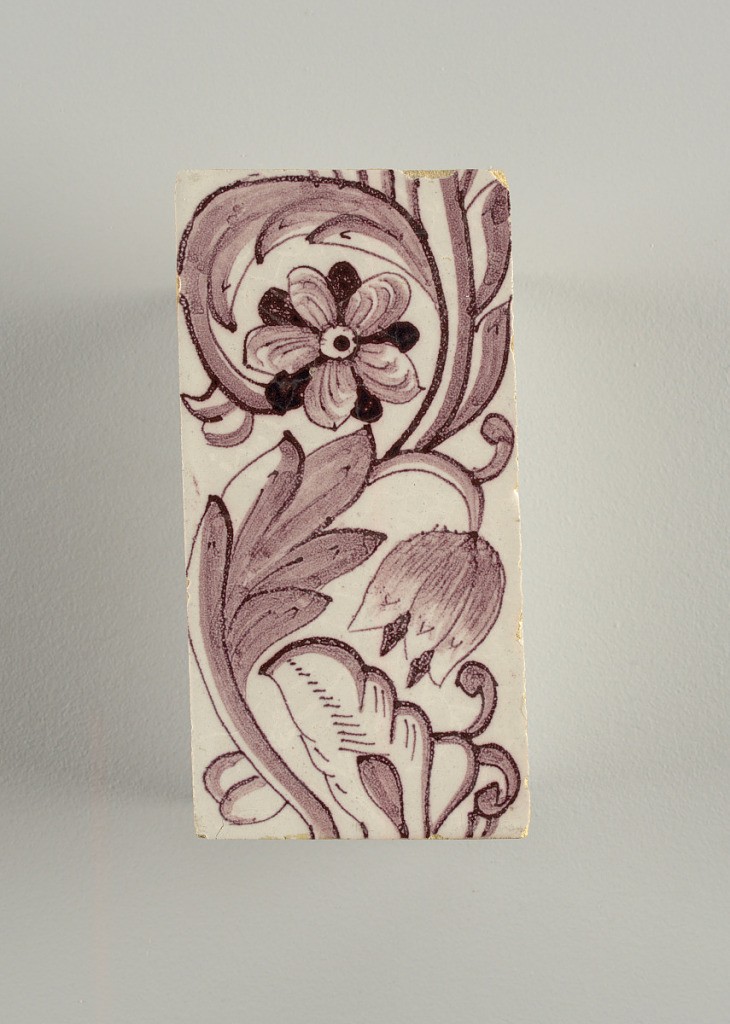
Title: Tile
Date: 18th century
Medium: Tin-enamelled earthenware
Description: Vertical rectangles. Each tile with identical pattern of two flowers and leaves on continuous scrolling stem. One flower faces the observer and the other is in profile. Manganese violet on white ground.